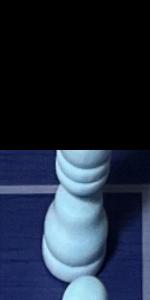
Label: Bishop_White